Field crop: maize
Growth stage: 1
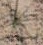
Species: salsola